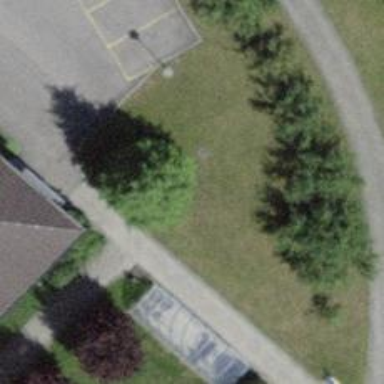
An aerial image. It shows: Paved footway.